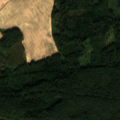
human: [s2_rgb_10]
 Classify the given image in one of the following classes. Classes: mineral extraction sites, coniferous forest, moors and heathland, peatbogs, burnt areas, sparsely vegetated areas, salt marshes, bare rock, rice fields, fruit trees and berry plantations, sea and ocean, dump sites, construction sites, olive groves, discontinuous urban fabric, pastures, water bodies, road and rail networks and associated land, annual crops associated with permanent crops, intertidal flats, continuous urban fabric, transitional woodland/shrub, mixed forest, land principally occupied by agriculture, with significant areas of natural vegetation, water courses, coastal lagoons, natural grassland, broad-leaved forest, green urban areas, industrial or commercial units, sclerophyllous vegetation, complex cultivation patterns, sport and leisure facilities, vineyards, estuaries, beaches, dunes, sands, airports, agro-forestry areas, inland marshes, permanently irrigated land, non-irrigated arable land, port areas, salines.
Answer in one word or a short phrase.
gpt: non-irrigated arable land, coniferous forest, mixed forest